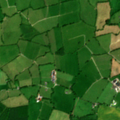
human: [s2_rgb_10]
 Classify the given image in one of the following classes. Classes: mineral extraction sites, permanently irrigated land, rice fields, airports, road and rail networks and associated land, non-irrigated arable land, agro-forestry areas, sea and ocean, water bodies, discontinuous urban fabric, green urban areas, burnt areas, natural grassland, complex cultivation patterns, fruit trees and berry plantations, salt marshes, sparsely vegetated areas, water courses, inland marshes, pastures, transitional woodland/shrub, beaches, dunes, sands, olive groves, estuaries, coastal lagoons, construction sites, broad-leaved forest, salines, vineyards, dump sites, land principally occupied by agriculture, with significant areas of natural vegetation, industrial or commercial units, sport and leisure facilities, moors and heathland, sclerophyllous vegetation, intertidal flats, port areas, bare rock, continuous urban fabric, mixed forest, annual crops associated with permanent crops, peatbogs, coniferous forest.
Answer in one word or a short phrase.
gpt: pastures, mixed forest